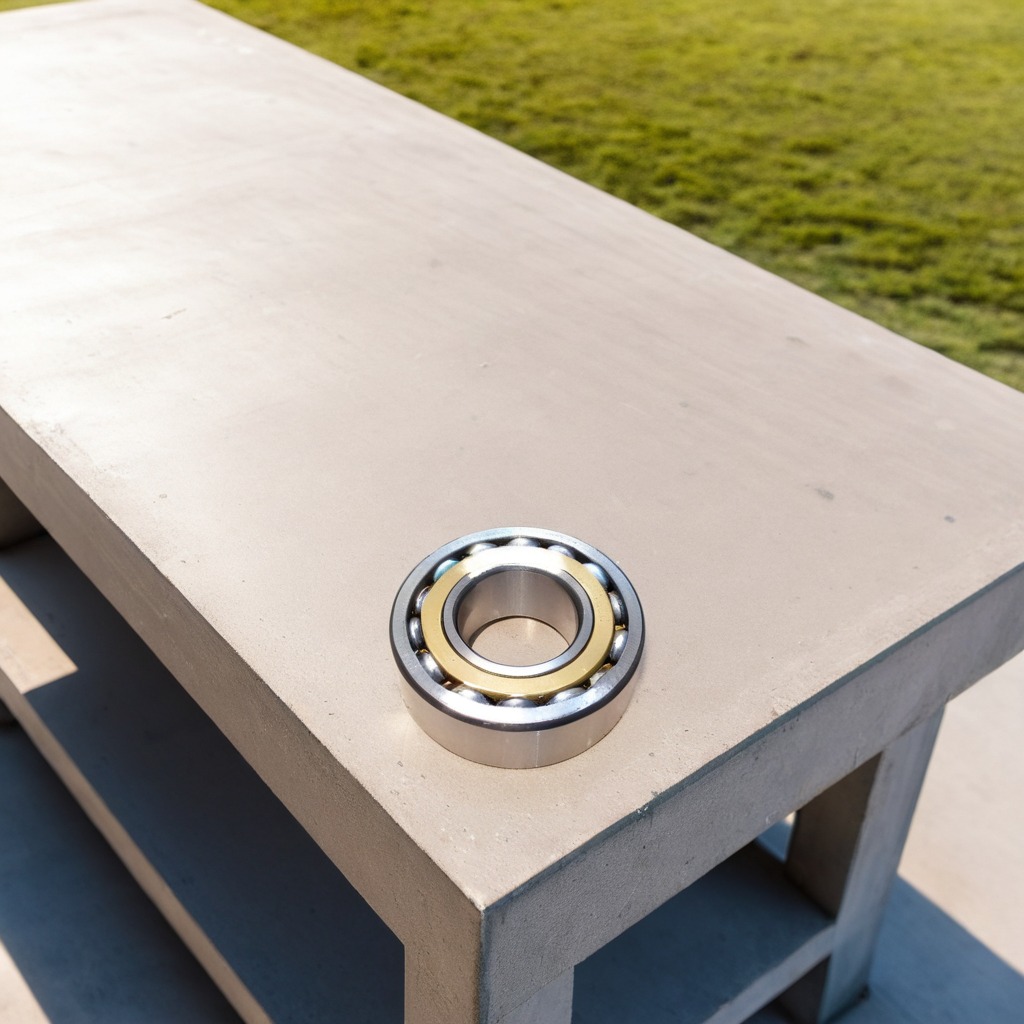
A metal ball bearing is lying on the concrete workbench in the outdoor bricklaying area.